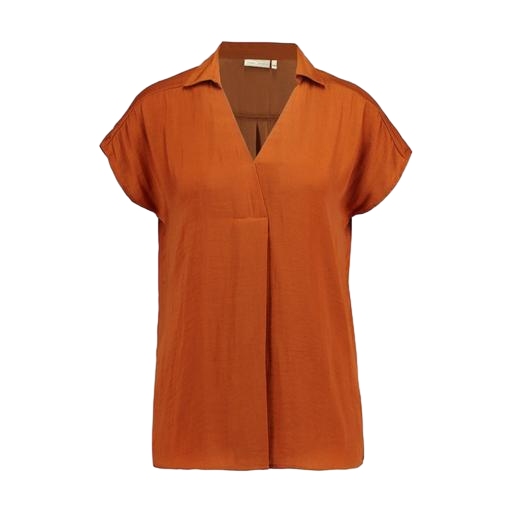
short-sleeved blouse, burnt orange top, orange colored shirt, white background